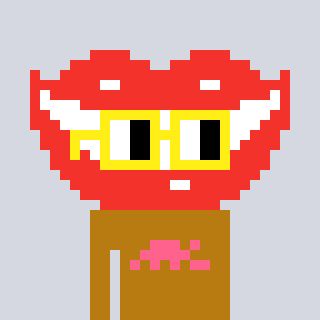
a pixel art character with square yellow glasses, a smile-shaped head and a gold-colored body on a cool background